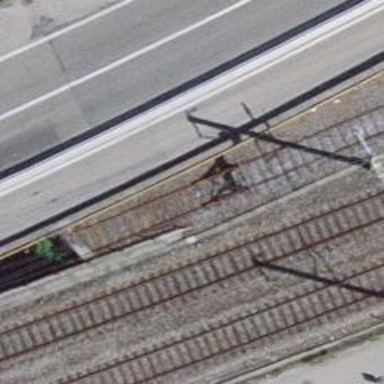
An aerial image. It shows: Railway buffer stop.